Question: Sorry for the noobish question, but I'm new and I don't have much of a programming background. I tried this on my own for a few hours, but I just don't know enough. I checked <URL>, but I couldn't figure out how to modify it enough.

The first part is how I get the file, the 2nd part is how I want it to look.
The first 3 columns have values somewhere in the column. I need to find those values, copy them, and paste them down to the next value, then repeat all the way to the bottom of the range. Sometimes there are many values per column, sometimes only 1. The last row of the data could be determined by column 4. Basically I just need to fill in all the blank cells. Note: Row 2 does not always contain the first value.
'''
Sub FindFillIn()
Dim columnValues As Range, i As Long
Dim cellstart As Integer
Dim cellend As Integer
cellstart = 2
cellend = ActiveSheet.Range("E" & ActiveSheet.Rows.Count).End(xlUp).Row
i = 1
For i = cellstart To cellend
If Cells(i, 1).Value = "" Then
Cells(i, 1).Value = Cells(i - 1, 1).Value
End If
Next i
End Sub
'''
It appears to run correctly on the first column, but it only does one column. How do I get it to run on columns 1, 2, and 3?
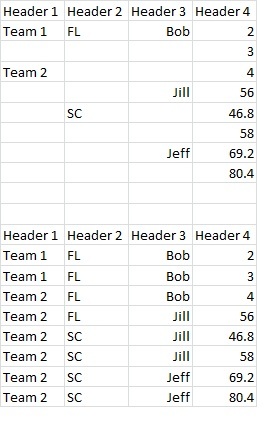
Answer: '''
Sub FillInBlanks()
Dim rng As Range
On Error Resume Next
With ActiveSheet
Set rng = .Range(.Range("A2"), _
.Cells(Rows.Count, 4).End(xlUp)).SpecialCells(xlCellTypeBlanks)
End With
On Error GoTo 0
If Not rng Is Nothing Then
With rng
.FormulaR1C1 = "=R[-1]C"
.Value = .Value
End With
End If
End Sub
'''